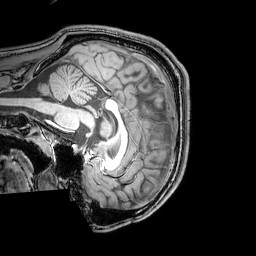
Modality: T1w
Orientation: sagittal
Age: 21
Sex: male
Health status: healthy
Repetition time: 0.081 s
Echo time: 0.037 s